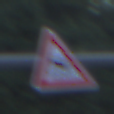
Verkehrszeichen: SchleuderOderRutschgefahr
Umgebung: Outdoor, Urban
Tageszeit: SunriseSunset
Wetter: PartlyCloudy
Licht: Natural
Jahreszeit: NotSpecified
Kontrast: LowContrast